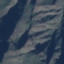
Land use / land cover: HerbaceousVegetation